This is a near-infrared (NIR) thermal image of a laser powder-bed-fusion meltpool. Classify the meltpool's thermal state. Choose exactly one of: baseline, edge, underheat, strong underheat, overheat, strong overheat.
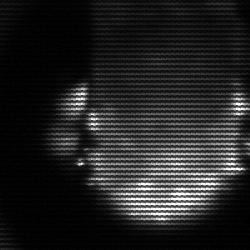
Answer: baseline